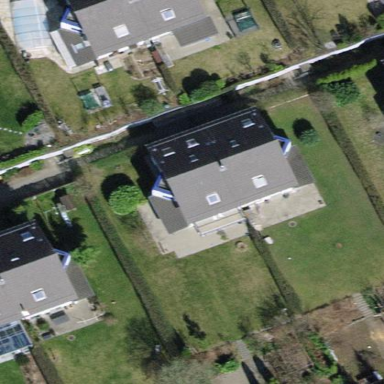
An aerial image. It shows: House with tile roof.